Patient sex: F
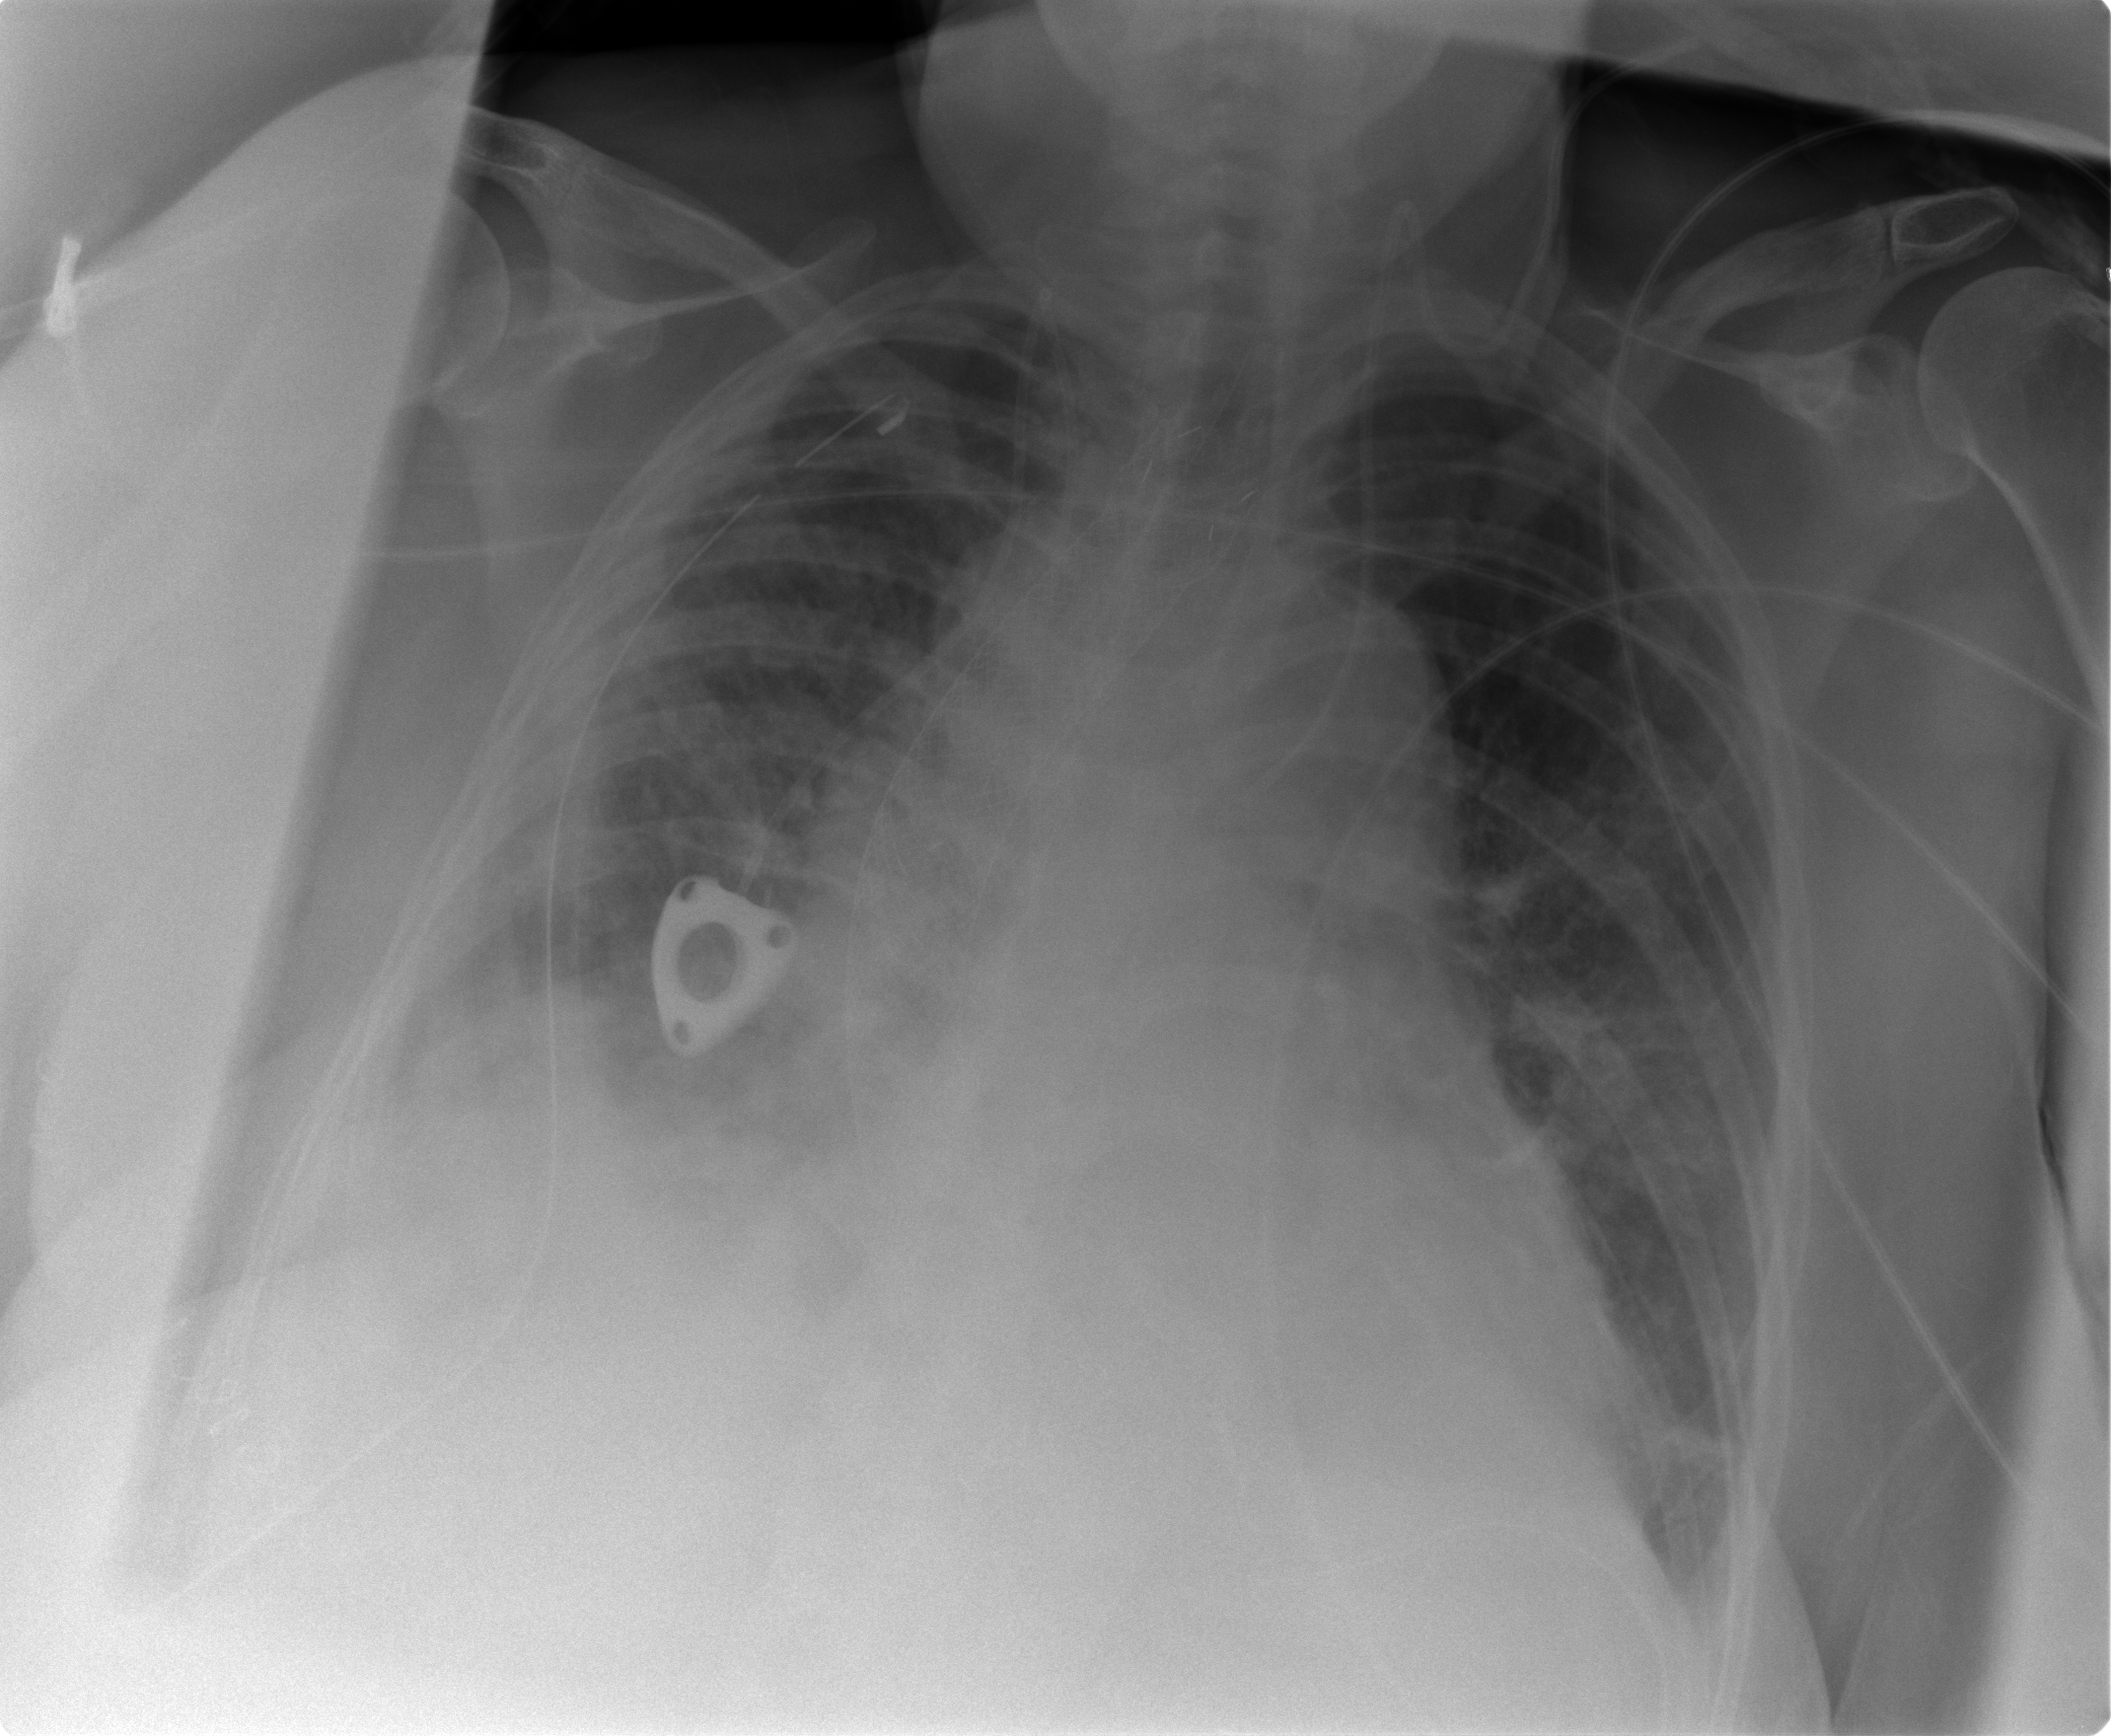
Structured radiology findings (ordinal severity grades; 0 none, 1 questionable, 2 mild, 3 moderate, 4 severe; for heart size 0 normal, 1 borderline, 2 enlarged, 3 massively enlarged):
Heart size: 2
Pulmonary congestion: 2
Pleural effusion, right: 2
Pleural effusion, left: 1
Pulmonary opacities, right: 2
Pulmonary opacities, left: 0
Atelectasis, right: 3
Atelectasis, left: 2